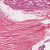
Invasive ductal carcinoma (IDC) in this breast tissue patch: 0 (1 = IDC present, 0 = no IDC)